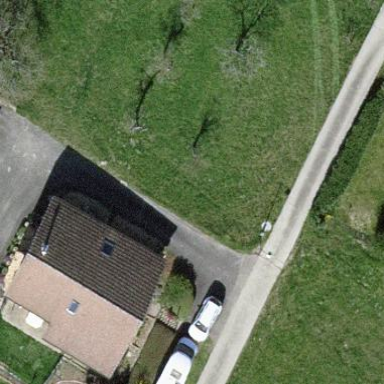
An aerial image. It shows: Simple and straightforward house.